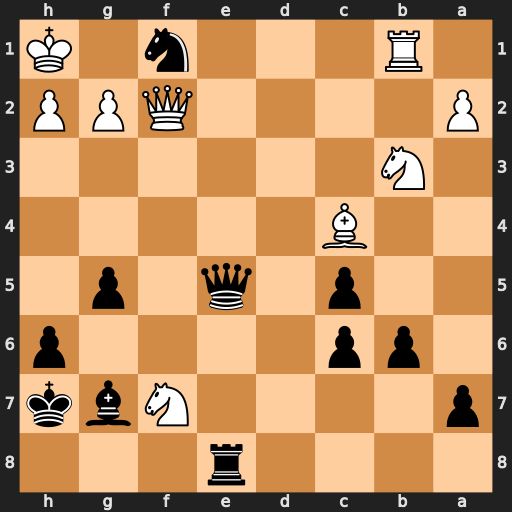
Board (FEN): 4r3/p4Nbk/1pp4p/2p1q1p1/2B5/1N6/P4QPP/1R3n1K
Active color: b
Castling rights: -
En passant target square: -
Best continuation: Qxh2#